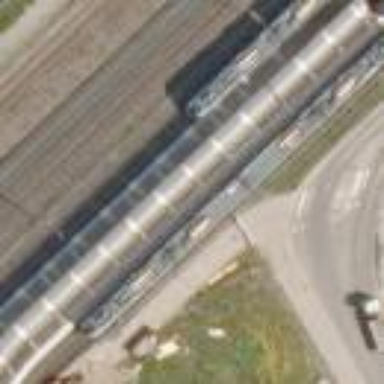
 specifically for trains. The platform surface is made of paving stones."